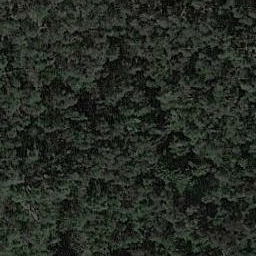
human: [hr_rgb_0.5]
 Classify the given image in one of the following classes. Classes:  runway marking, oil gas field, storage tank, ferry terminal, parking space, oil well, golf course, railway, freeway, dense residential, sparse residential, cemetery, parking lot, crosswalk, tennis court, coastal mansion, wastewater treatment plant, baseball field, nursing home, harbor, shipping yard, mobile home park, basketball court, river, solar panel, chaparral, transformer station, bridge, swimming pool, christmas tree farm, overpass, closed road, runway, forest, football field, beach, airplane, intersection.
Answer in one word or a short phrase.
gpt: forest